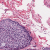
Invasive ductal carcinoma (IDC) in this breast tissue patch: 1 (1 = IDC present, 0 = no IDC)